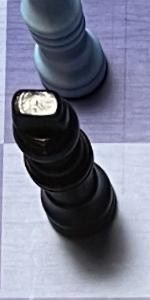
Label: King_Black